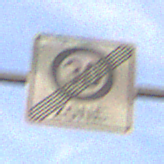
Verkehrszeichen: EndeZone30
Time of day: SunriseSunset
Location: Outdoor (Urban)
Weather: PartlyCloudy
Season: NotSpecified
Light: Natural